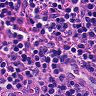
Metastatic tissue present: no